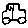
Label: car